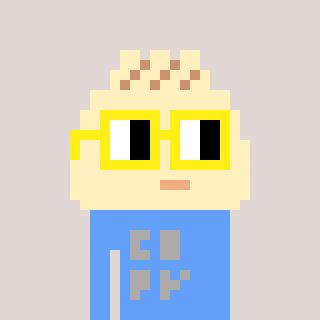
a pixel art character with square yellow glasses, a porkbao-shaped head and a blue-colored body on a warm background